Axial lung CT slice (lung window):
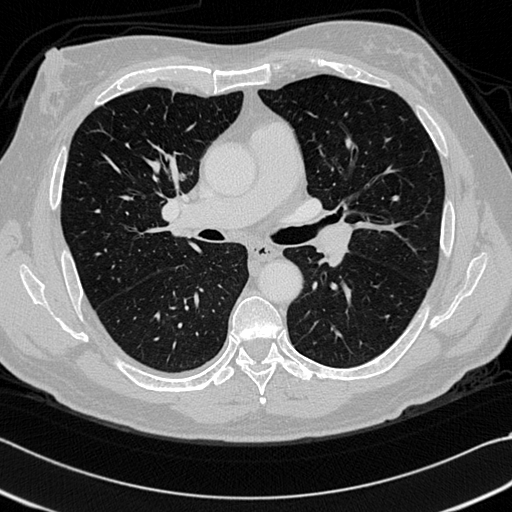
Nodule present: no